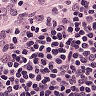
Metastatic tissue present: no